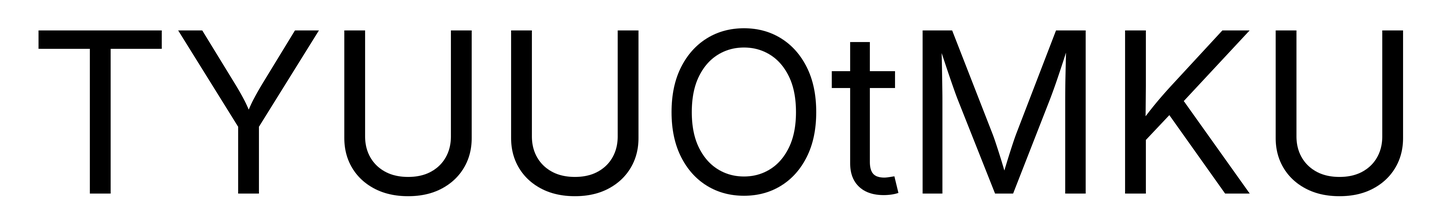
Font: Inter_Regular